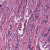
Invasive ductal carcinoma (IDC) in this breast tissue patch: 1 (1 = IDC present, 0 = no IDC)